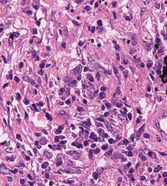
Tumor epithelial tissue: yes
Tumor-associated stroma tissue: yes
Normal tissue: no